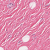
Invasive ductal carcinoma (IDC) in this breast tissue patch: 0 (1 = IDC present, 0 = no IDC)